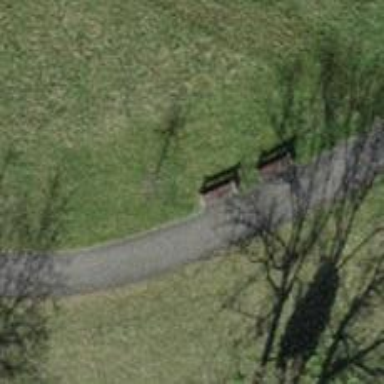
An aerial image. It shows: Brown bench in the vicinity.